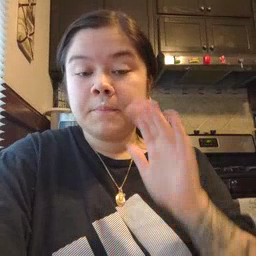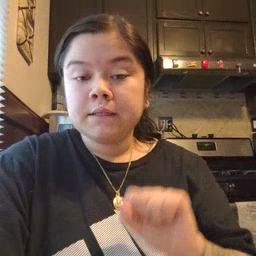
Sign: mitten